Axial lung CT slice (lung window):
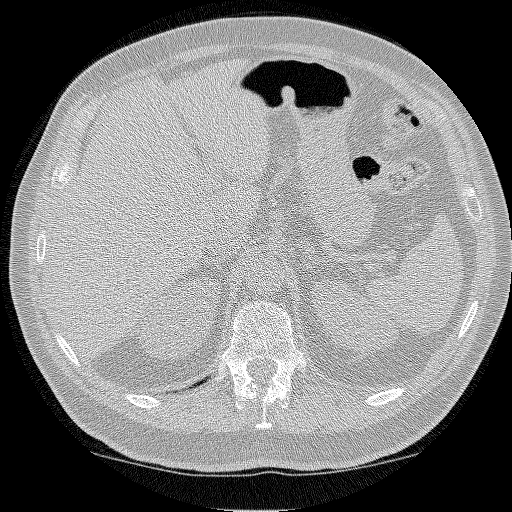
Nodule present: no